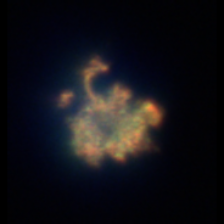
Taxon: Ciliates
Group: Other